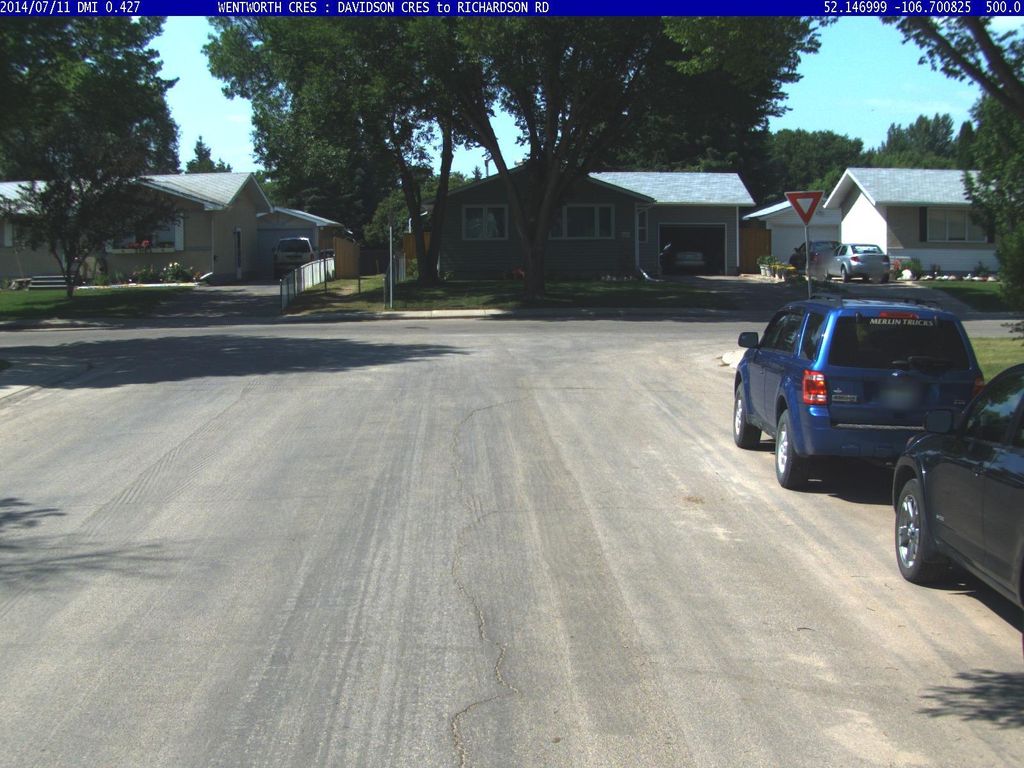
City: saskatoon